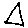
Label: triangle